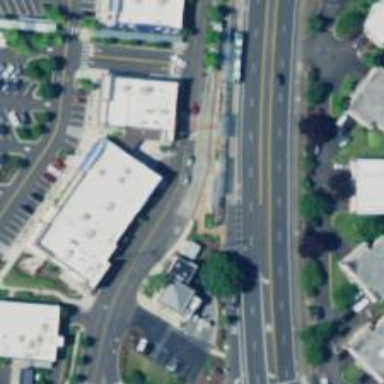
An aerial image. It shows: Busway road.